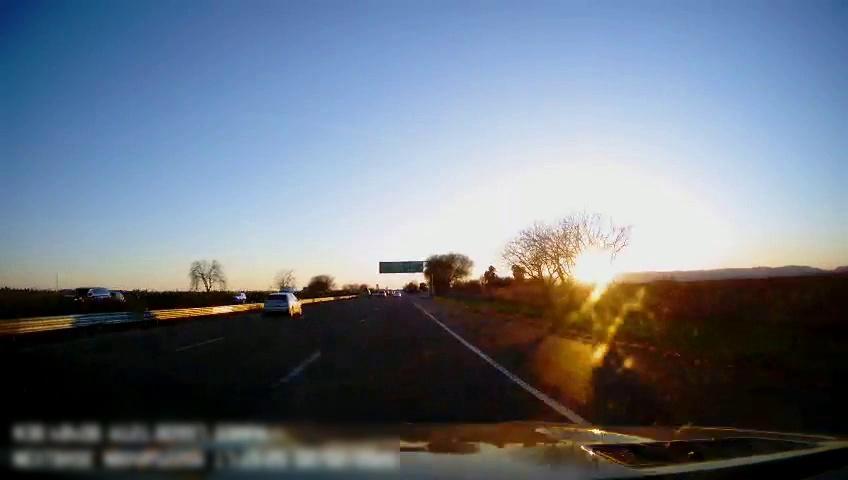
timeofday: Day
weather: Sunny
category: Drivable Space
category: Vehicles | SUV
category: Vehicles | SUV
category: Vehicles | SUV
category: Vehicles | Car
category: Vehicles | SUV
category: Lanes | Alternate Lane
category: Lanes | Alternate Lane
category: Lanes | Current Lane
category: Lanes | Alternate Lane
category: Traffic | Signs